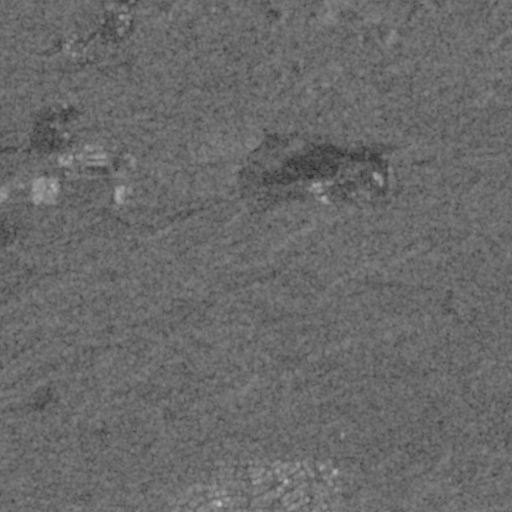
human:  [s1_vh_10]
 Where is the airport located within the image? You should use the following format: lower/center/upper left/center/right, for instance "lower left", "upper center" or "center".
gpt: The airport is located in the upper left of the image.
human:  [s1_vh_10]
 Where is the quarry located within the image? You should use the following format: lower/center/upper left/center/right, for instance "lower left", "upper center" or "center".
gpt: There is no quarry in the image.

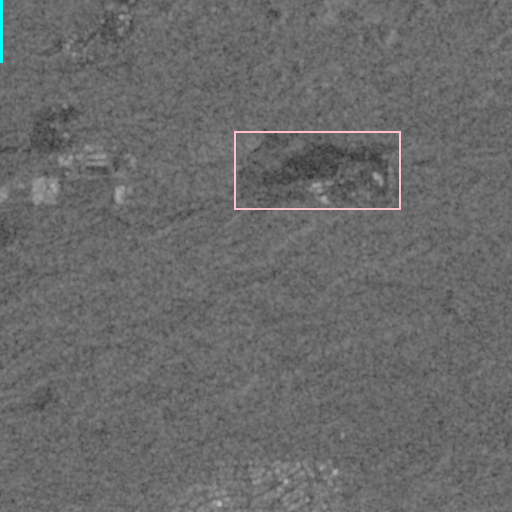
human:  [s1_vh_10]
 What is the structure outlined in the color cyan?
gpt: The structure outlined in cyan is an airport.
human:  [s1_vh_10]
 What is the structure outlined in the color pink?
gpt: The structure outlined in pink is a landfill.
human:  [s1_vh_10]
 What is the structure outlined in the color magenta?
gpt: There is no magenta outline.